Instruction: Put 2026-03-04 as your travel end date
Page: home
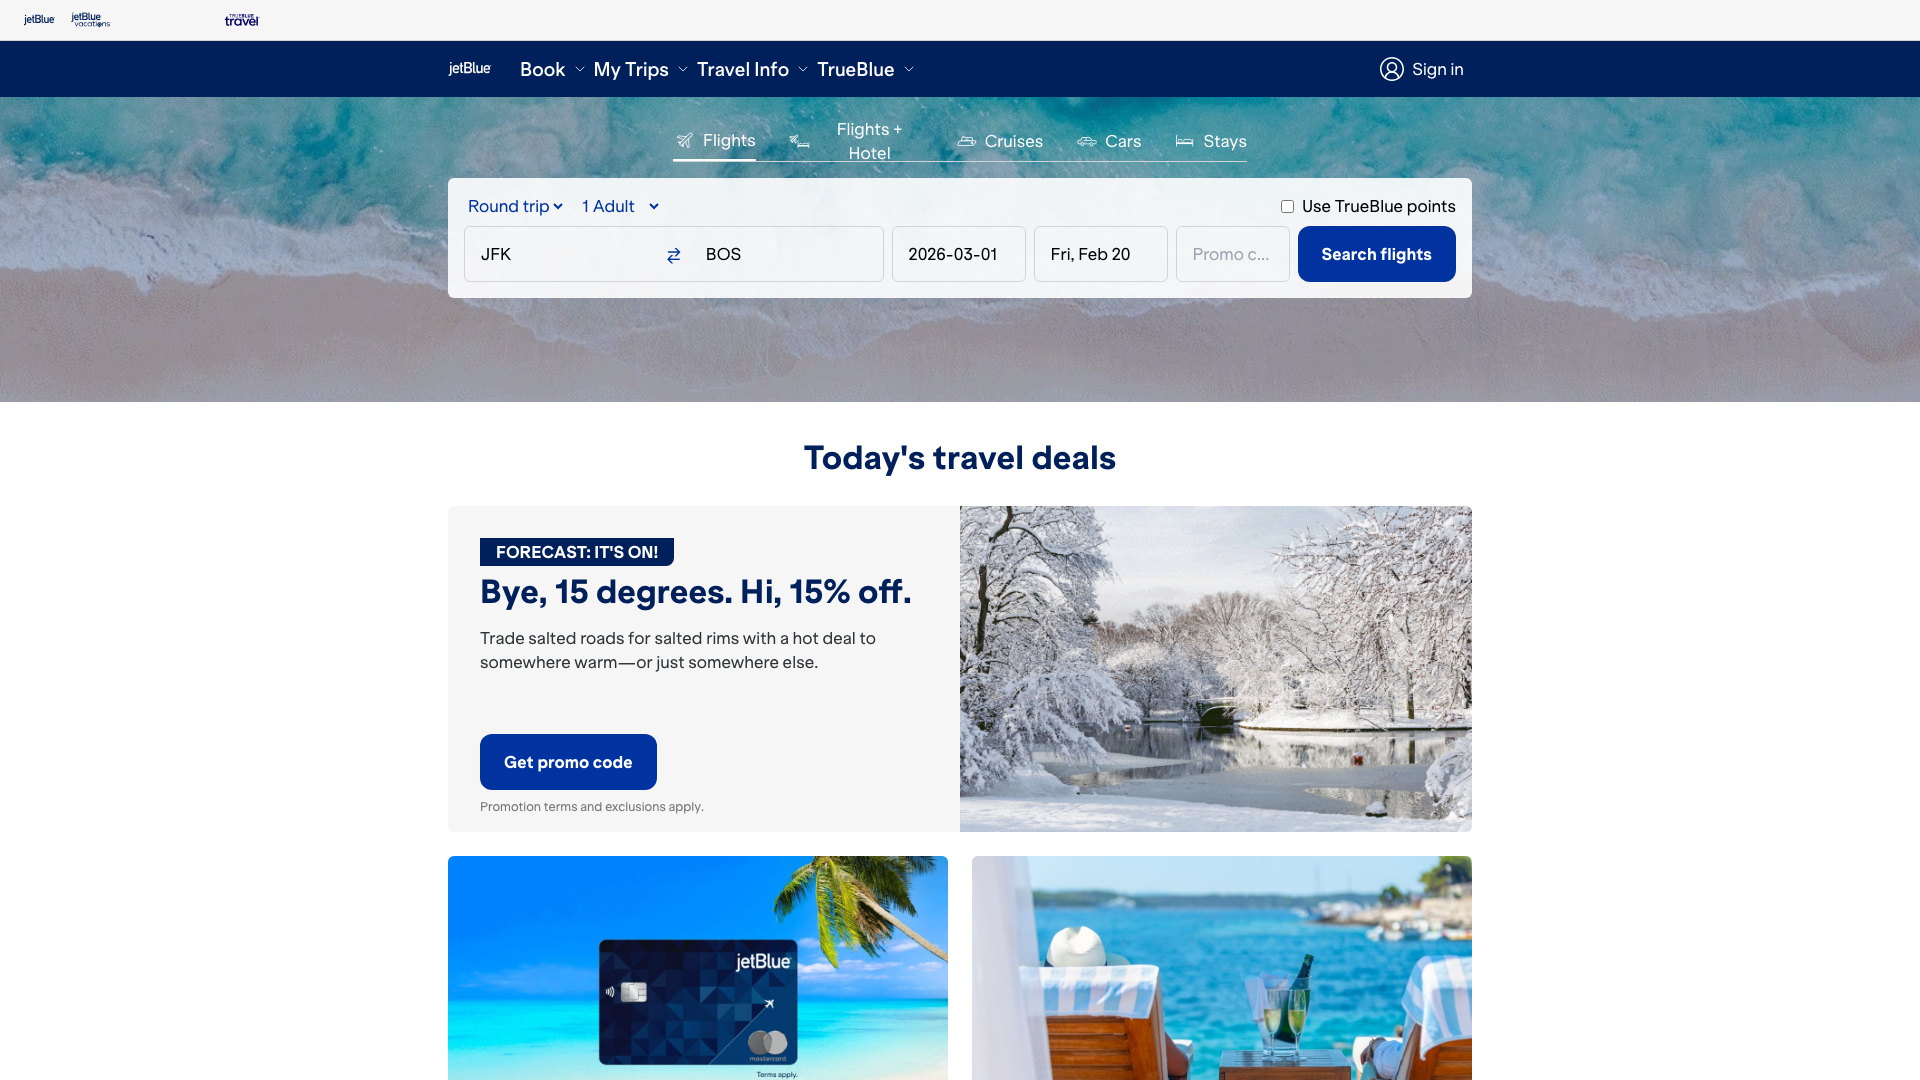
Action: type